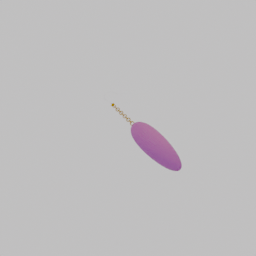
Label: decoration